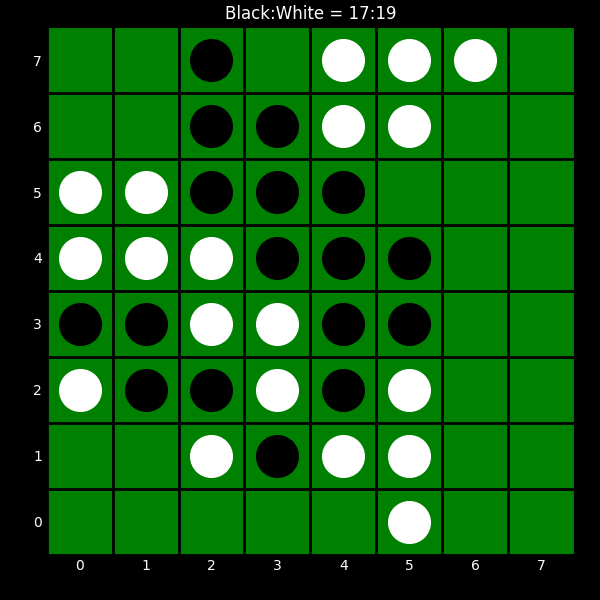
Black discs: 17
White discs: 19